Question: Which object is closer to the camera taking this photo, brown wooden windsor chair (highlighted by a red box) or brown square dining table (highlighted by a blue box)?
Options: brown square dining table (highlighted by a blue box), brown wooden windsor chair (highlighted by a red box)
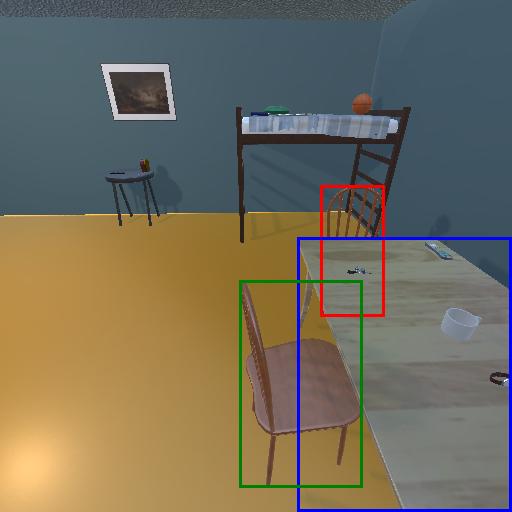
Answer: brown square dining table (highlighted by a blue box)